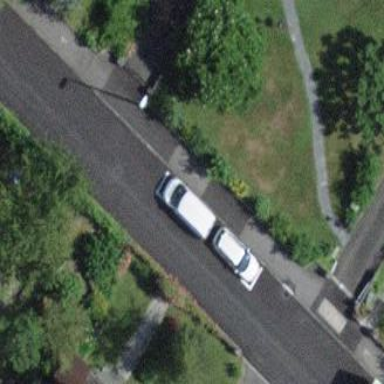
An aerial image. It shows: Parking lane designated for parking.